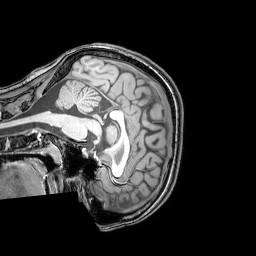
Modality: T1w
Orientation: sagittal
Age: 24
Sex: female
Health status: healthy
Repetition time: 0.081 s
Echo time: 0.037 s